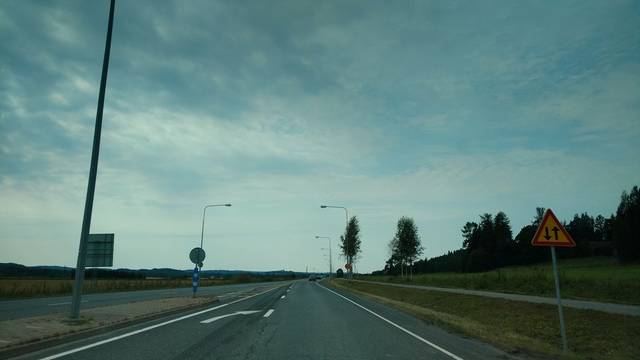
Region: Finland
Coordinates: 60.415, 23.163